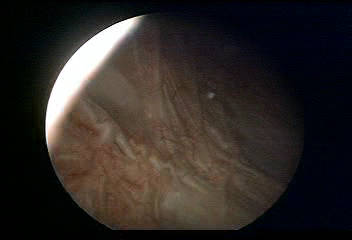
Modality: WLC
Class: Normal mucosa
Bladder cancer association: No